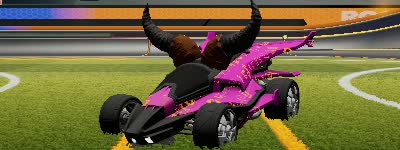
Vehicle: aftershock